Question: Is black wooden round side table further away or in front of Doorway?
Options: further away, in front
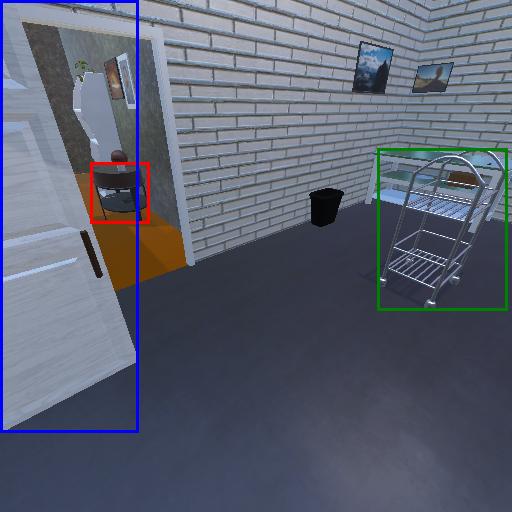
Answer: further away